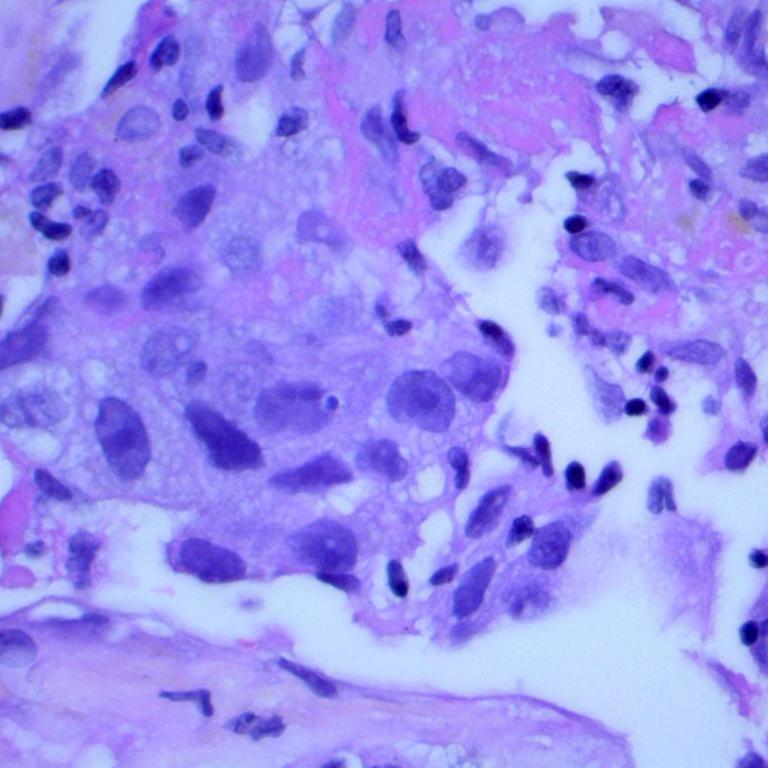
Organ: lung
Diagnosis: adenocarcinomas